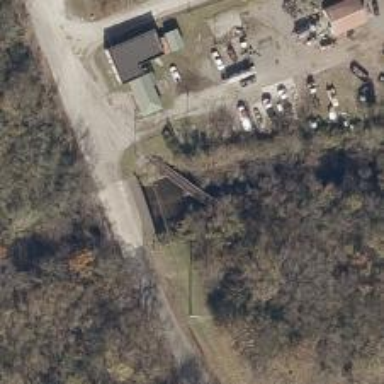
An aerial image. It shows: Disused railway bridge.